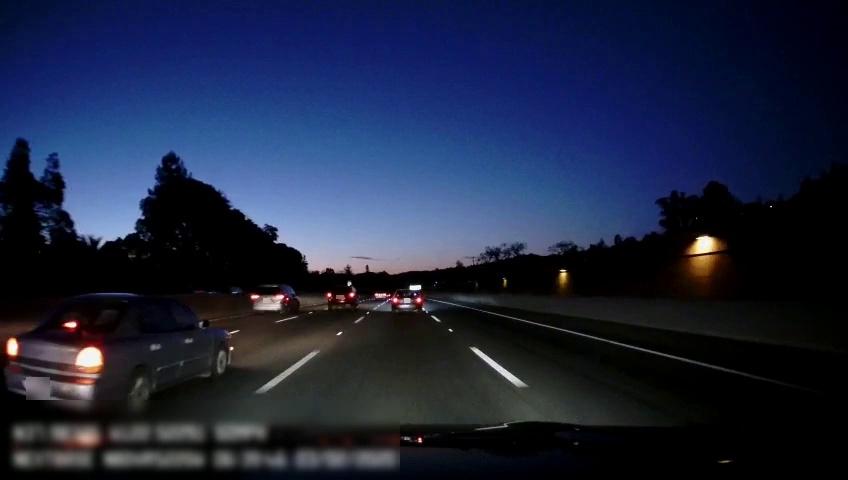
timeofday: Night
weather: Other
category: Drivable Space
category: Vehicles | Car
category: Vehicles | Car
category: Vehicles | SUV
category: Vehicles | SUV
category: Vehicles | Car
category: Vehicles | SUV
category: Lanes | Alternate Lane
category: Lanes | Alternate Lane
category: Lanes | Current Lane
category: Lanes | Current Lane
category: Lanes | Alternate Lane
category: Traffic | Signs